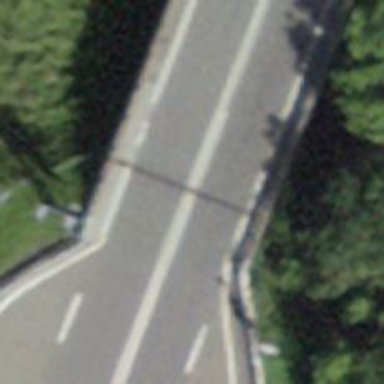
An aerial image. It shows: Motorway bridge with asphalt surface.